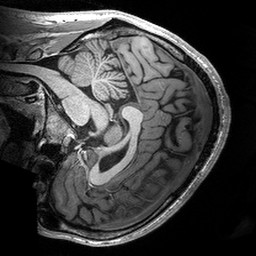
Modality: T1w
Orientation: sagittal
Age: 25
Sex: male
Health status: healthy
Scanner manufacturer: siemens
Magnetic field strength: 3 T
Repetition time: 2.53 s
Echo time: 0.00288 s